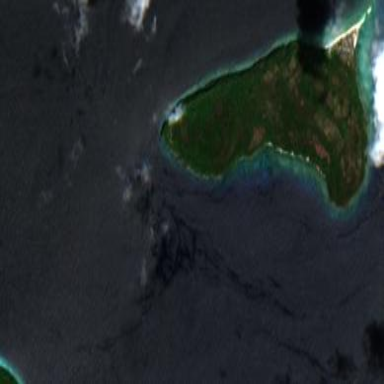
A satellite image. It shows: Island with natural coastline.